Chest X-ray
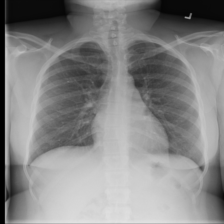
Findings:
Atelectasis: negative
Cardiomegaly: negative
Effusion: negative
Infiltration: negative
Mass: negative
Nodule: negative
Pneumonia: negative
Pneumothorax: negative
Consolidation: negative
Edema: negative
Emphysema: negative
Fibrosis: negative
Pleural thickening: negative
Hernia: negative